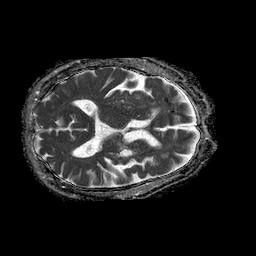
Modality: ADC
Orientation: axial
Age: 66
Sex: male
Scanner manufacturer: philips
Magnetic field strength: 1.5 T
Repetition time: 4.6 s
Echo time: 0.09059 s